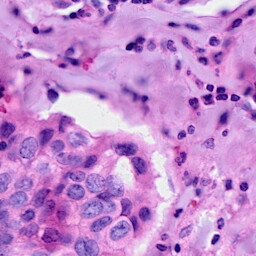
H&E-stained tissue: Breast